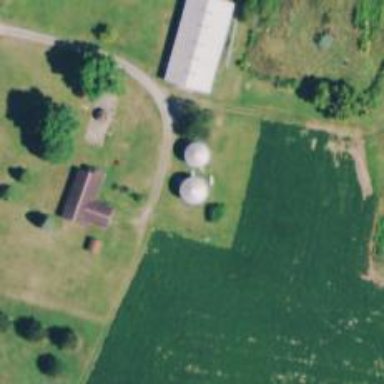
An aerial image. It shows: Silo.